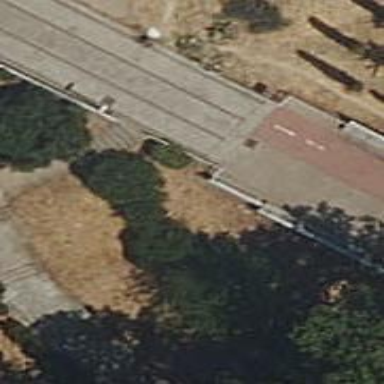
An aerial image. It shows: Sidewalk bridge with unhewn cobblestone surface.